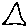
Label: triangle